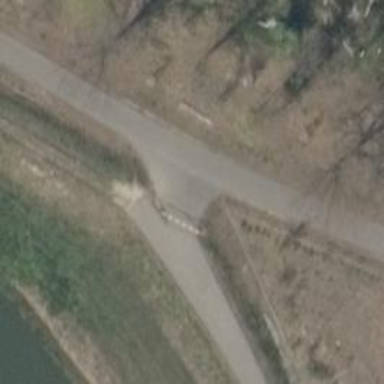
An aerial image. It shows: Asphalt road designated for service vehicles.